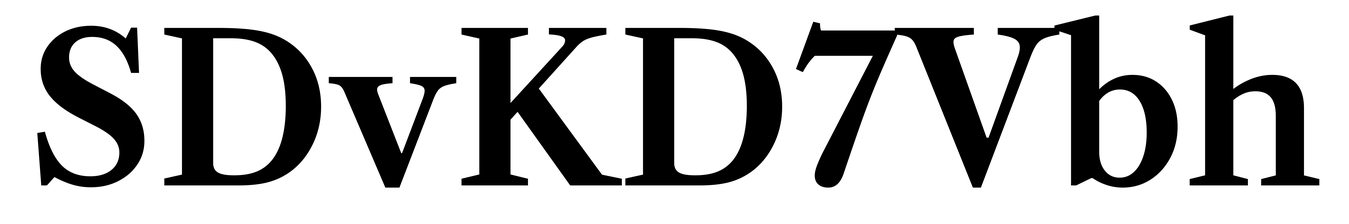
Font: LibreCaslonText_SemiBold